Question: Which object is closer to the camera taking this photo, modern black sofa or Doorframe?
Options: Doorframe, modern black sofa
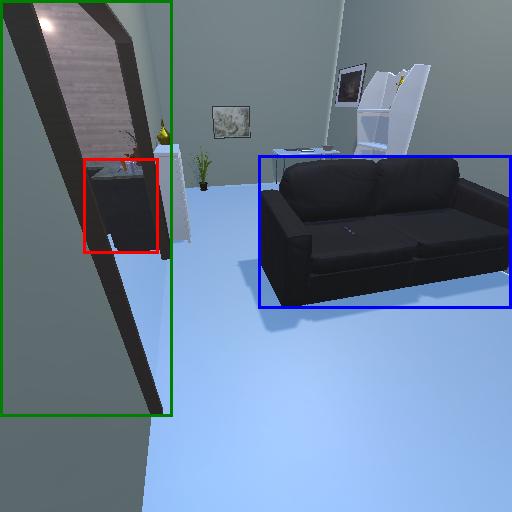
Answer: Doorframe